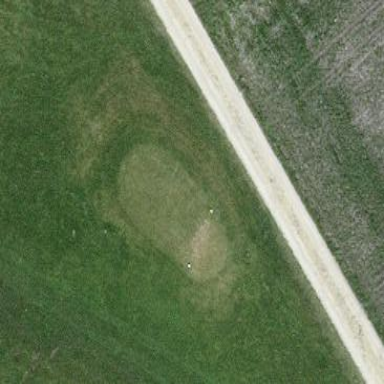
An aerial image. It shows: Golf tee.